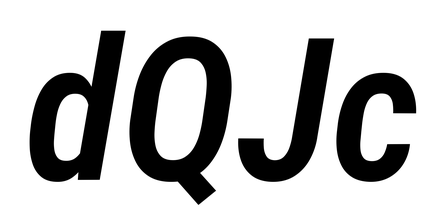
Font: Roboto-Italic_Condensed_SemiBold_Italic